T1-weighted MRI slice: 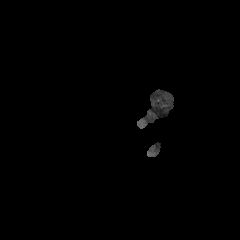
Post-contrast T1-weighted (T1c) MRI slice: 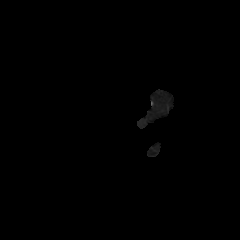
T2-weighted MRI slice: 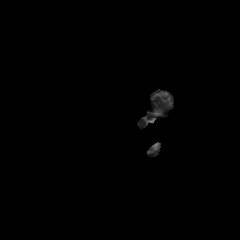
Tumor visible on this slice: no